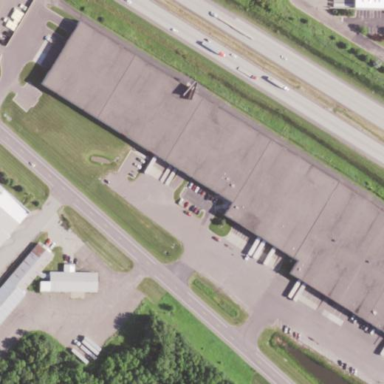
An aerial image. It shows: Warehouse building.